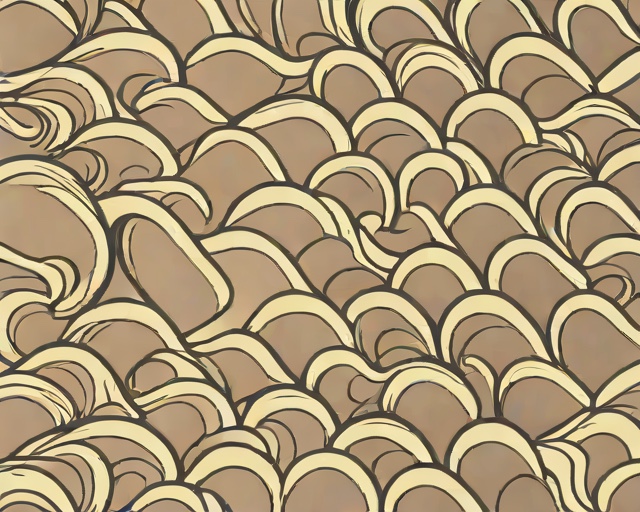
Category: Sympathy